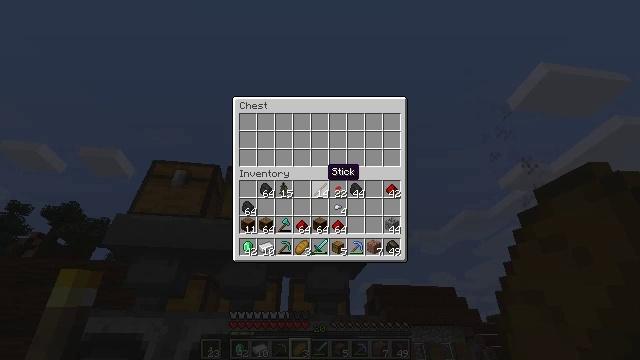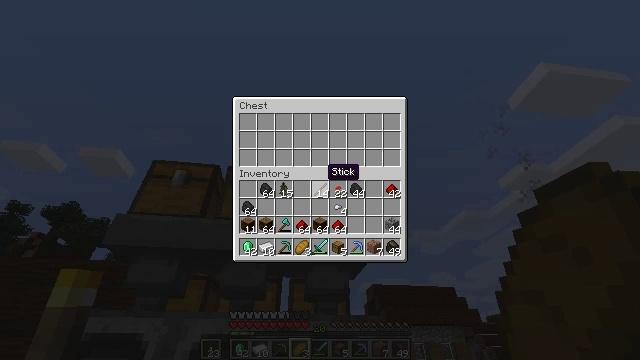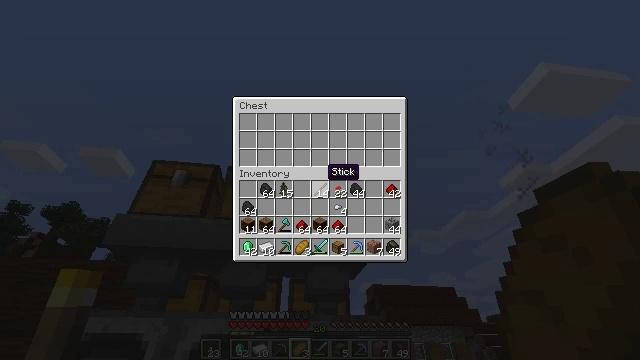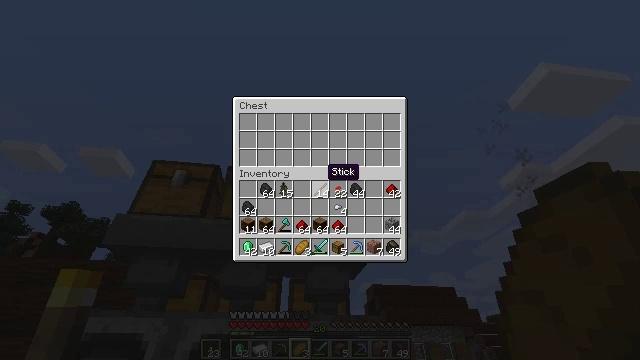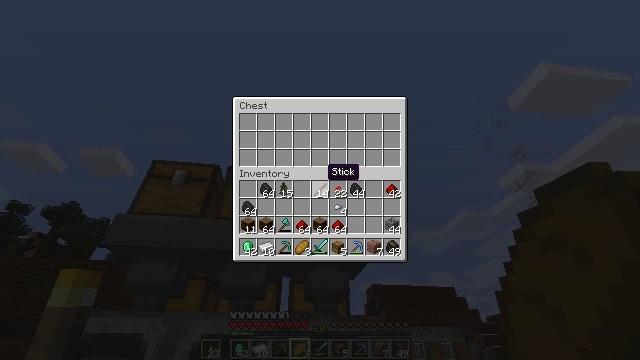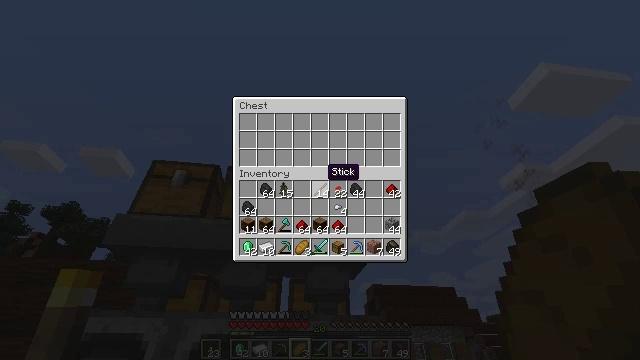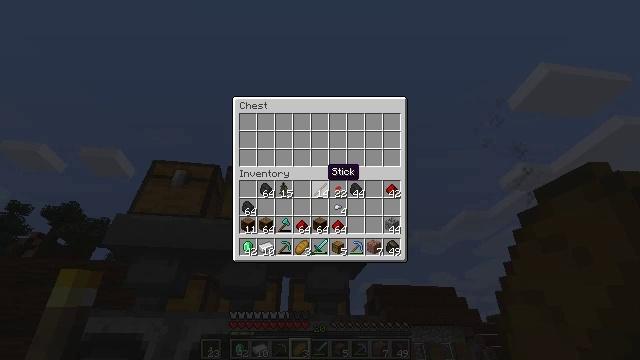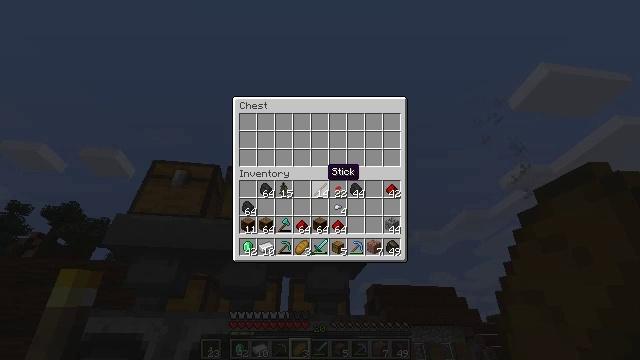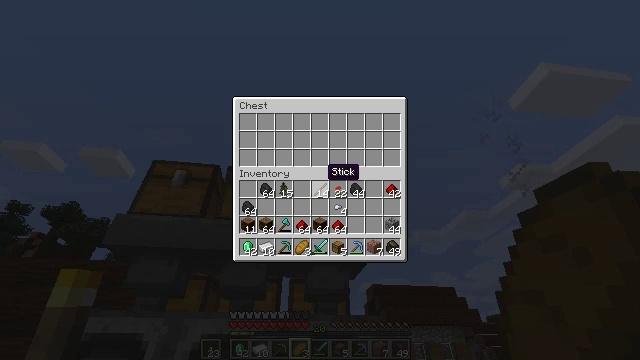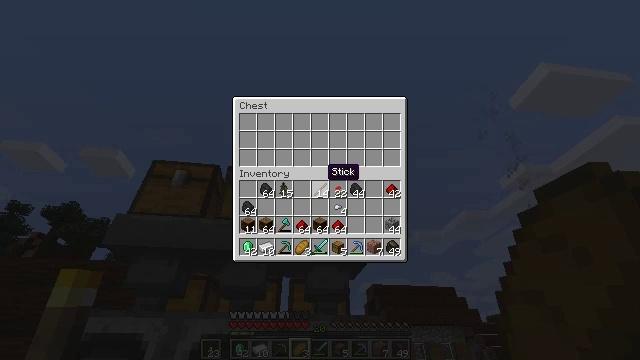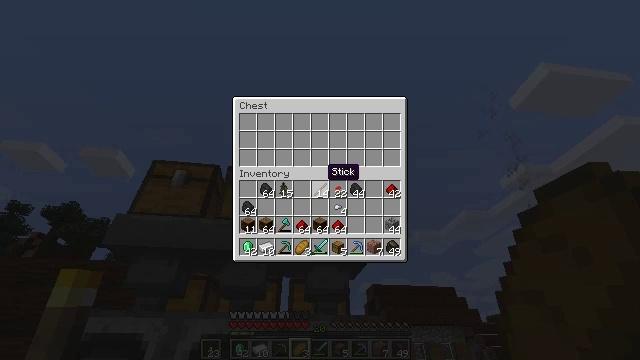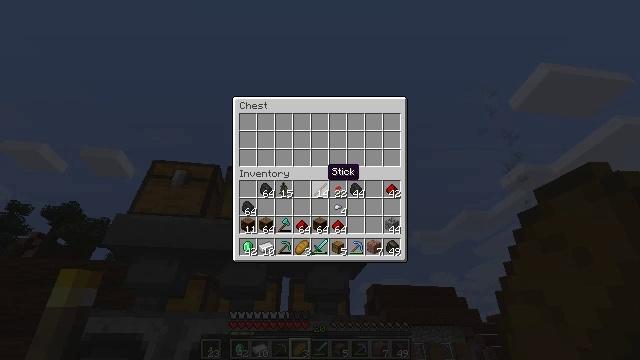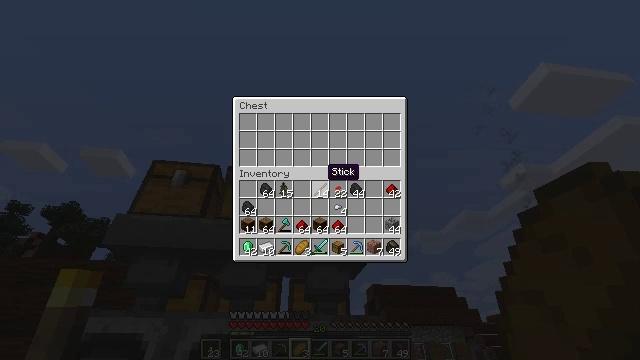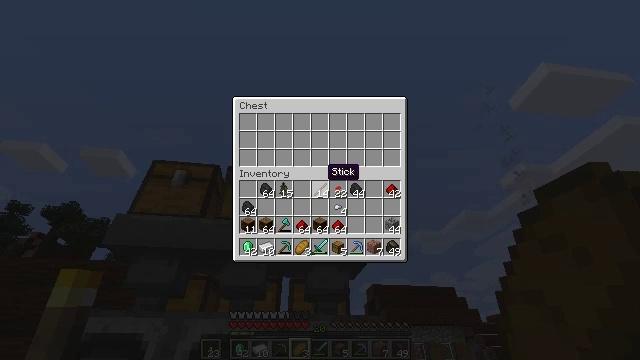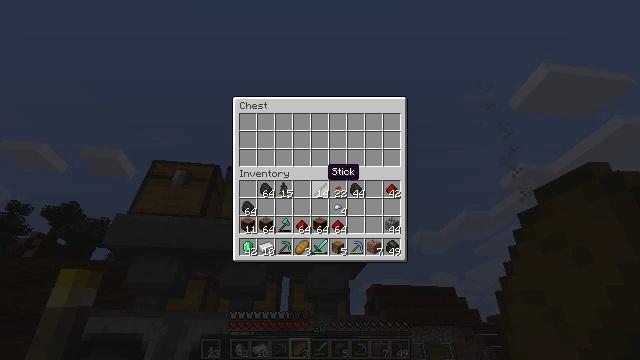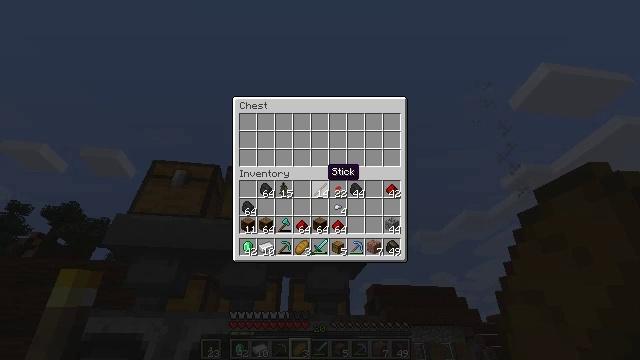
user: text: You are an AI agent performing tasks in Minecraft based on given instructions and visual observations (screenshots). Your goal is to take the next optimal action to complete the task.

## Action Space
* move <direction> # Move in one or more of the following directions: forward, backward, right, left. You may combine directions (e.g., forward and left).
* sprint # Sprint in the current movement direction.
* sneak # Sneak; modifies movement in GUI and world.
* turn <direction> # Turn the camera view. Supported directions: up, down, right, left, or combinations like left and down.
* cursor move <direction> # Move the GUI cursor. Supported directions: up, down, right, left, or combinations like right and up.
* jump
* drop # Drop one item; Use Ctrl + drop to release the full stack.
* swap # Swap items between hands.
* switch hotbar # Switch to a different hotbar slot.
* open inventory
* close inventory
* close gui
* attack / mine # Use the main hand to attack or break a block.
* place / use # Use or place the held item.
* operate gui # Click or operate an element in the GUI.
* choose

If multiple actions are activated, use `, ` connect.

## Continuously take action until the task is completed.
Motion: motion action
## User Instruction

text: Craft an emerald with the available materials.
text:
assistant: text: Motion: no_op
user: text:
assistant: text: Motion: no_op
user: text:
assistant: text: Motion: no_op
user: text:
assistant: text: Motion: no_op
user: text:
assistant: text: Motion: no_op
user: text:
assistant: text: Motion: no_op
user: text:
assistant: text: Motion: no_op
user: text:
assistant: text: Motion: no_op
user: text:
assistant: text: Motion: no_op
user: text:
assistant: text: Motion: no_op
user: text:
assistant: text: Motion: no_op
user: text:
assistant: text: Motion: no_op
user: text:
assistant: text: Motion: no_op
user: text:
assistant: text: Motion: no_op
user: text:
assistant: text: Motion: no_op
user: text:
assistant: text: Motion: no_op
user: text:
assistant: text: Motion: no_op
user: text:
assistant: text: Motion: no_op
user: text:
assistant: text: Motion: no_op
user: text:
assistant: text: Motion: no_op
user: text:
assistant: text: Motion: no_op
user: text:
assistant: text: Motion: no_op
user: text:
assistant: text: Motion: no_op
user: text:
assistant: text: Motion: no_op
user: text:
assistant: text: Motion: no_op
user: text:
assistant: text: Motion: no_op
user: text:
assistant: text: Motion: no_op
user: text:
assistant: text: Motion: no_op
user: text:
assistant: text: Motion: no_op
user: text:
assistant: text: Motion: no_op